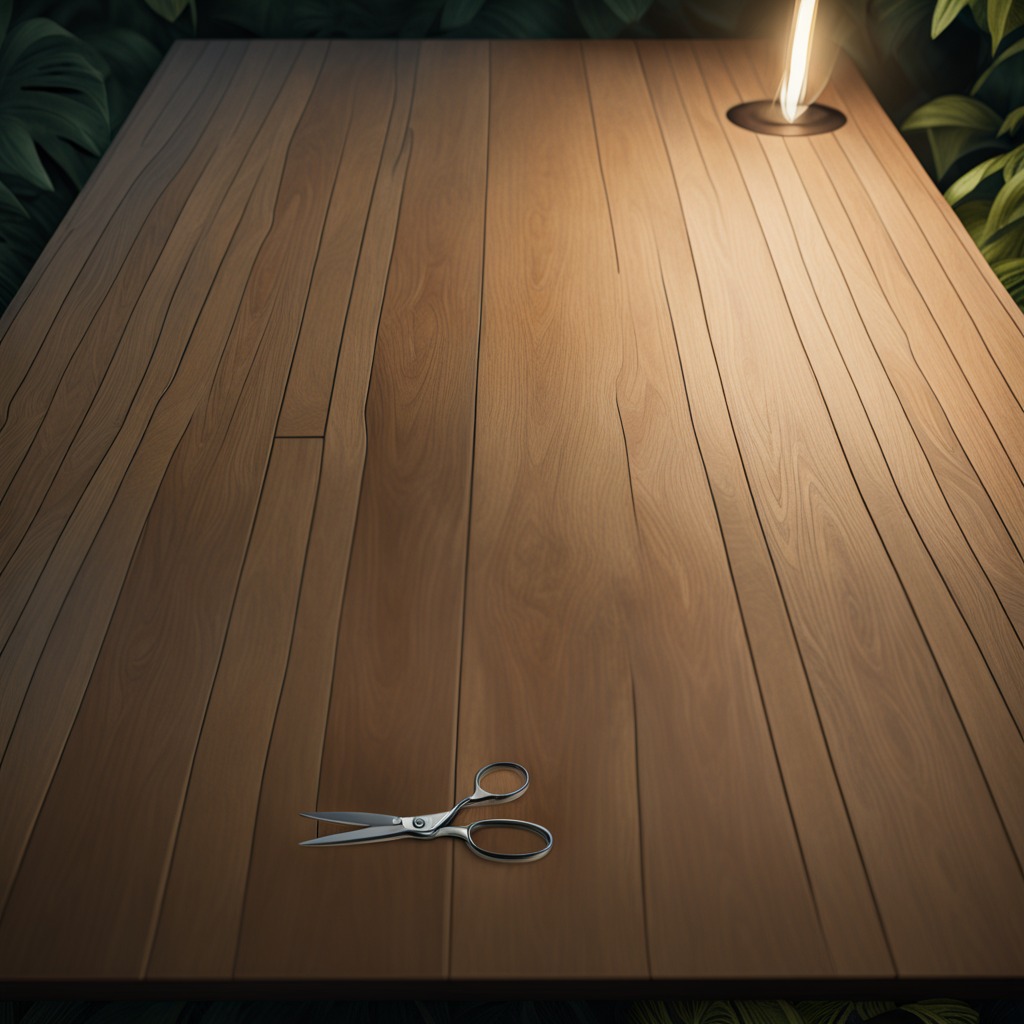
A scissor is lying on a wooden table inside a jungle field workshop tent at night dim ambient light soft shadows worn but